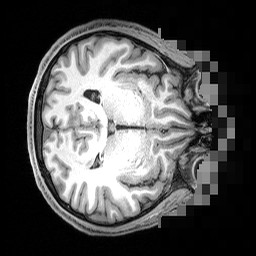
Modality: T1w
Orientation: axial
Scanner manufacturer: siemens
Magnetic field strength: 3 T
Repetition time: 2.4 s
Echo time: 0.00256 s